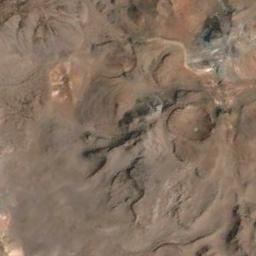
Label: mountain